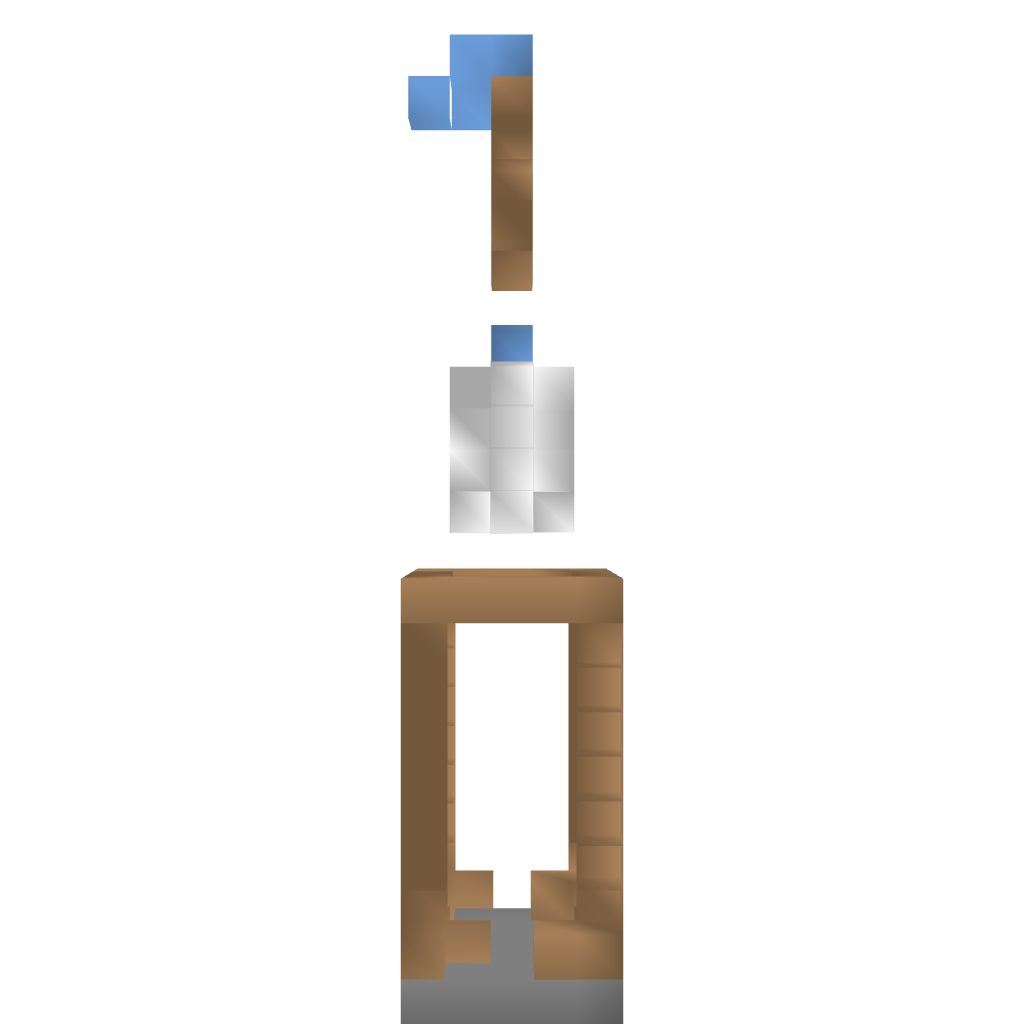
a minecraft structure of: Water Tank bad low quality